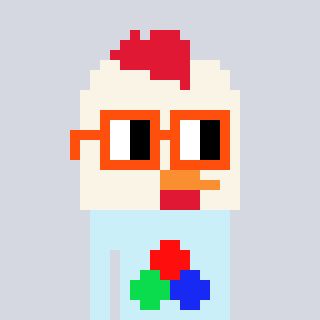
a pixel art character with square orange glasses, a chicken-shaped head and a cold-colored body on a cool background